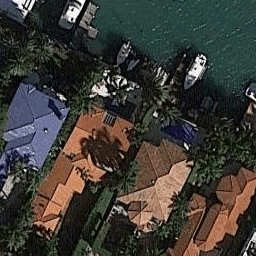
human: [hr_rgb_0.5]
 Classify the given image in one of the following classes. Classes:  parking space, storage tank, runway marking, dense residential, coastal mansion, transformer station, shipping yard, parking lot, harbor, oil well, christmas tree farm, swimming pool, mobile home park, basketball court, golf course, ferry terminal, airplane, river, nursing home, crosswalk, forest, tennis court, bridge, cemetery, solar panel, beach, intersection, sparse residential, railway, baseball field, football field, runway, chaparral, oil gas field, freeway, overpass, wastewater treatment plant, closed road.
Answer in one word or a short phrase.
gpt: coastal mansion